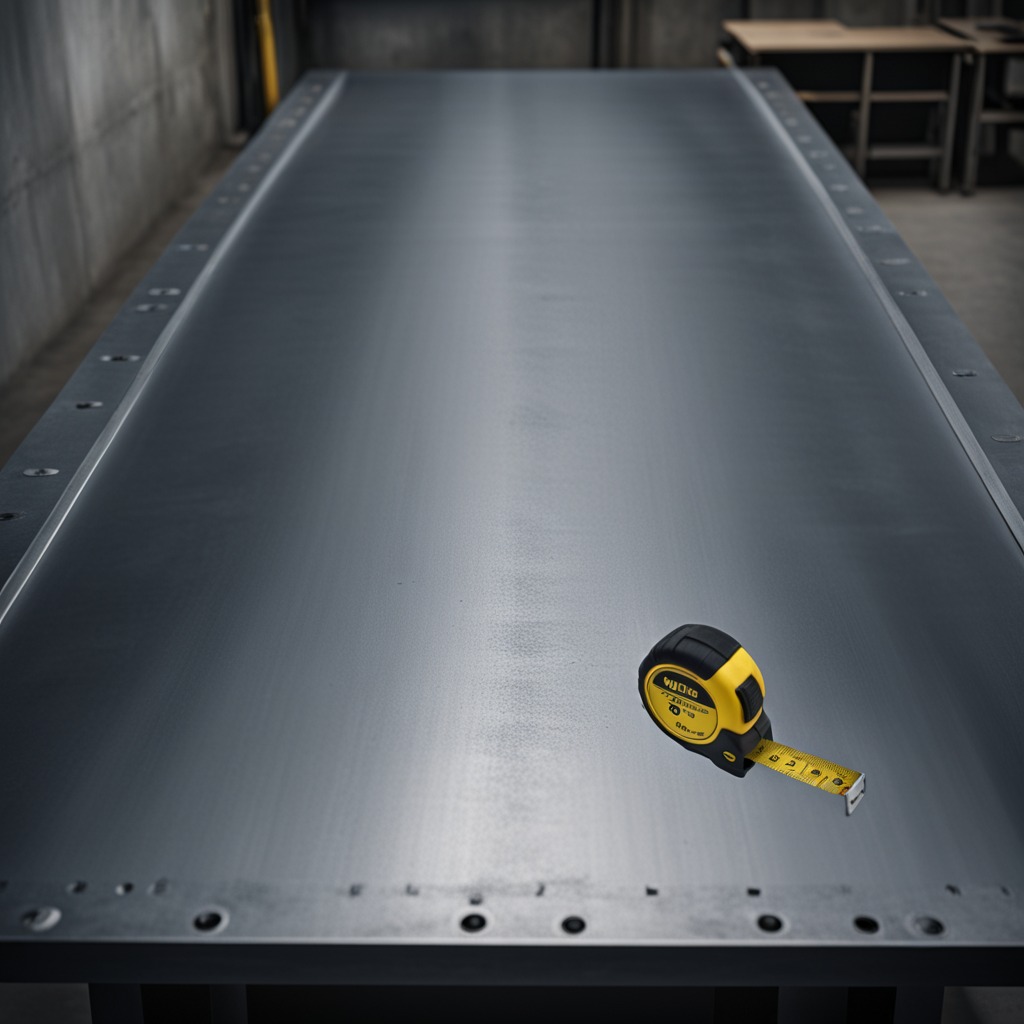
A measuring tape is lying on a cold steel table in a mining workshop.